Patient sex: M
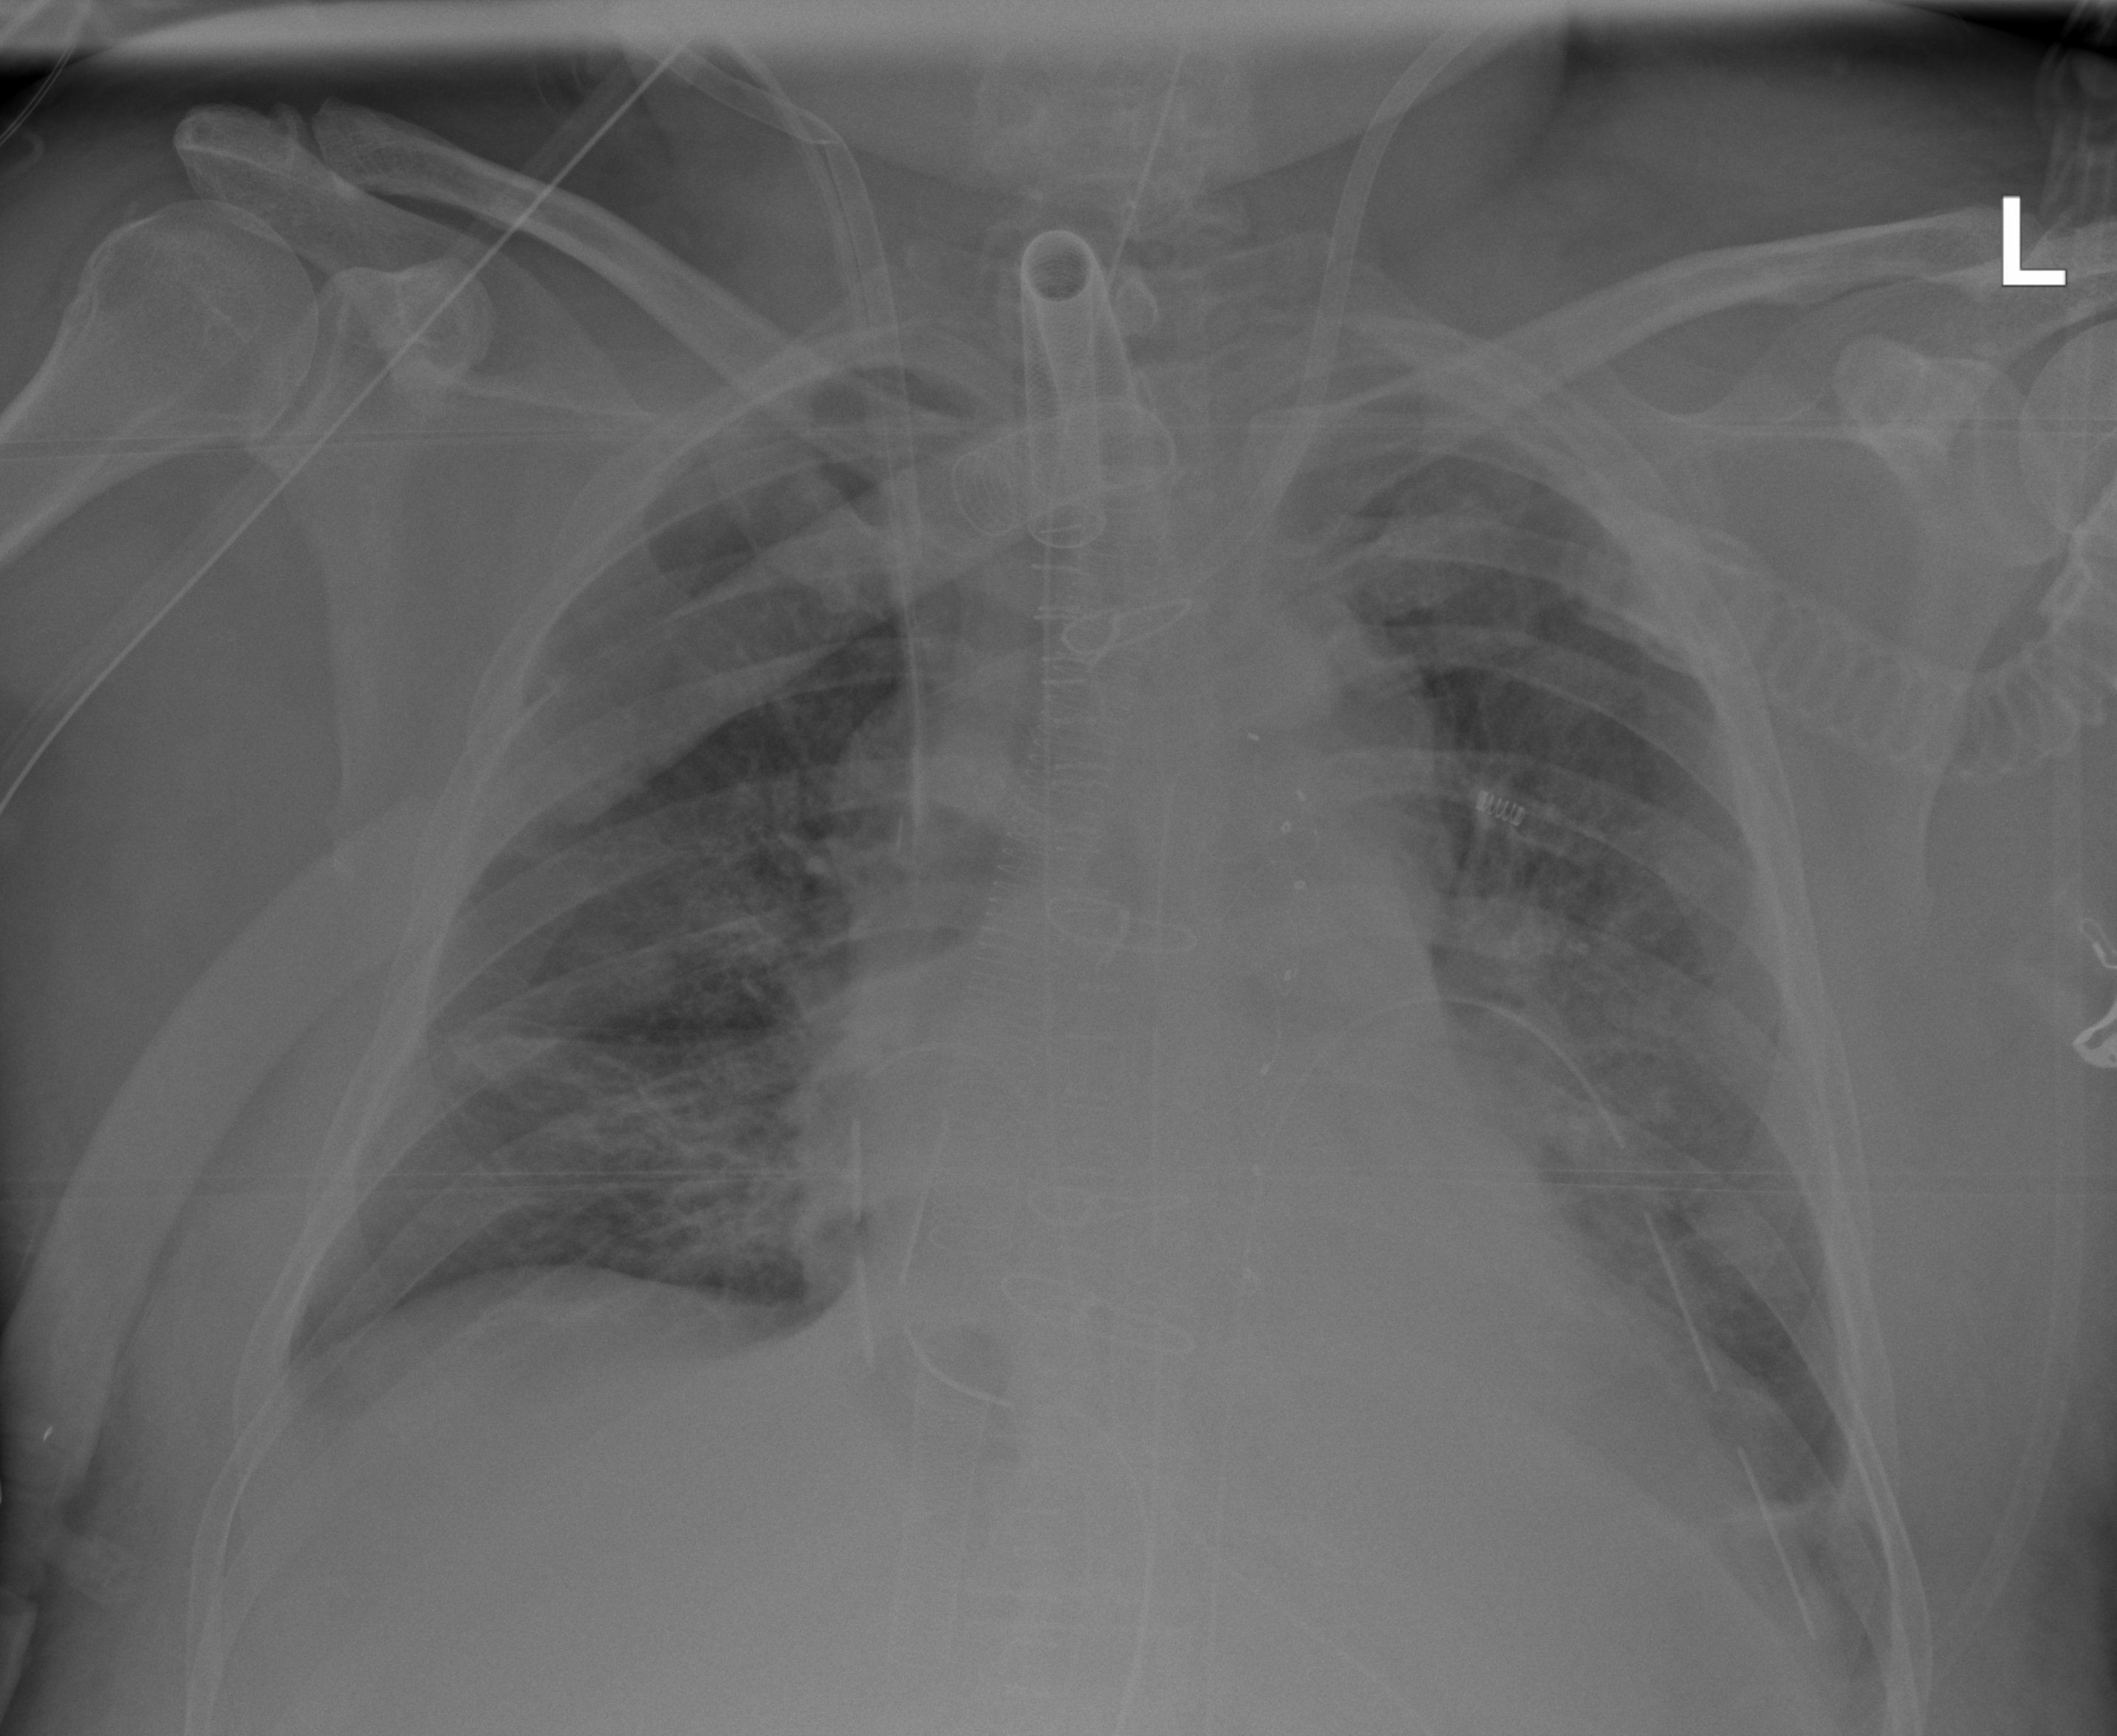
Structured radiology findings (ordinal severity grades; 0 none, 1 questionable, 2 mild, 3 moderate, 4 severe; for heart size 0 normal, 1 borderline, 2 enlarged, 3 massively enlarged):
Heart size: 1
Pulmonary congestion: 0
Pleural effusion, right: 0
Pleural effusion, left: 2
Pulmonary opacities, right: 2
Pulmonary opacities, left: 2
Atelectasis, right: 2
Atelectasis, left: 2